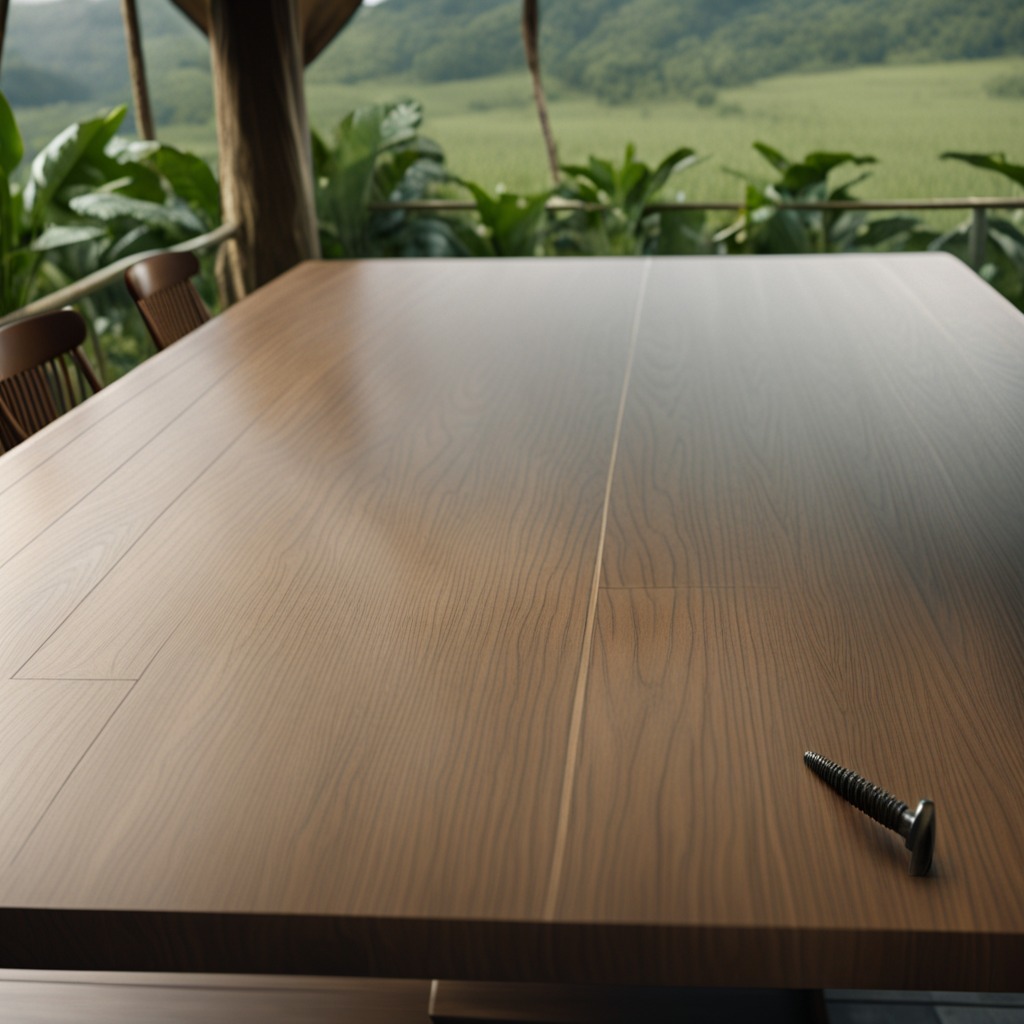
A metal screw is lying on a wooden table inside a jungle field workshop tent humid ambient light worn but